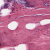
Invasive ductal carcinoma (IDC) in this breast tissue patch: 1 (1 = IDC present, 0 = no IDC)